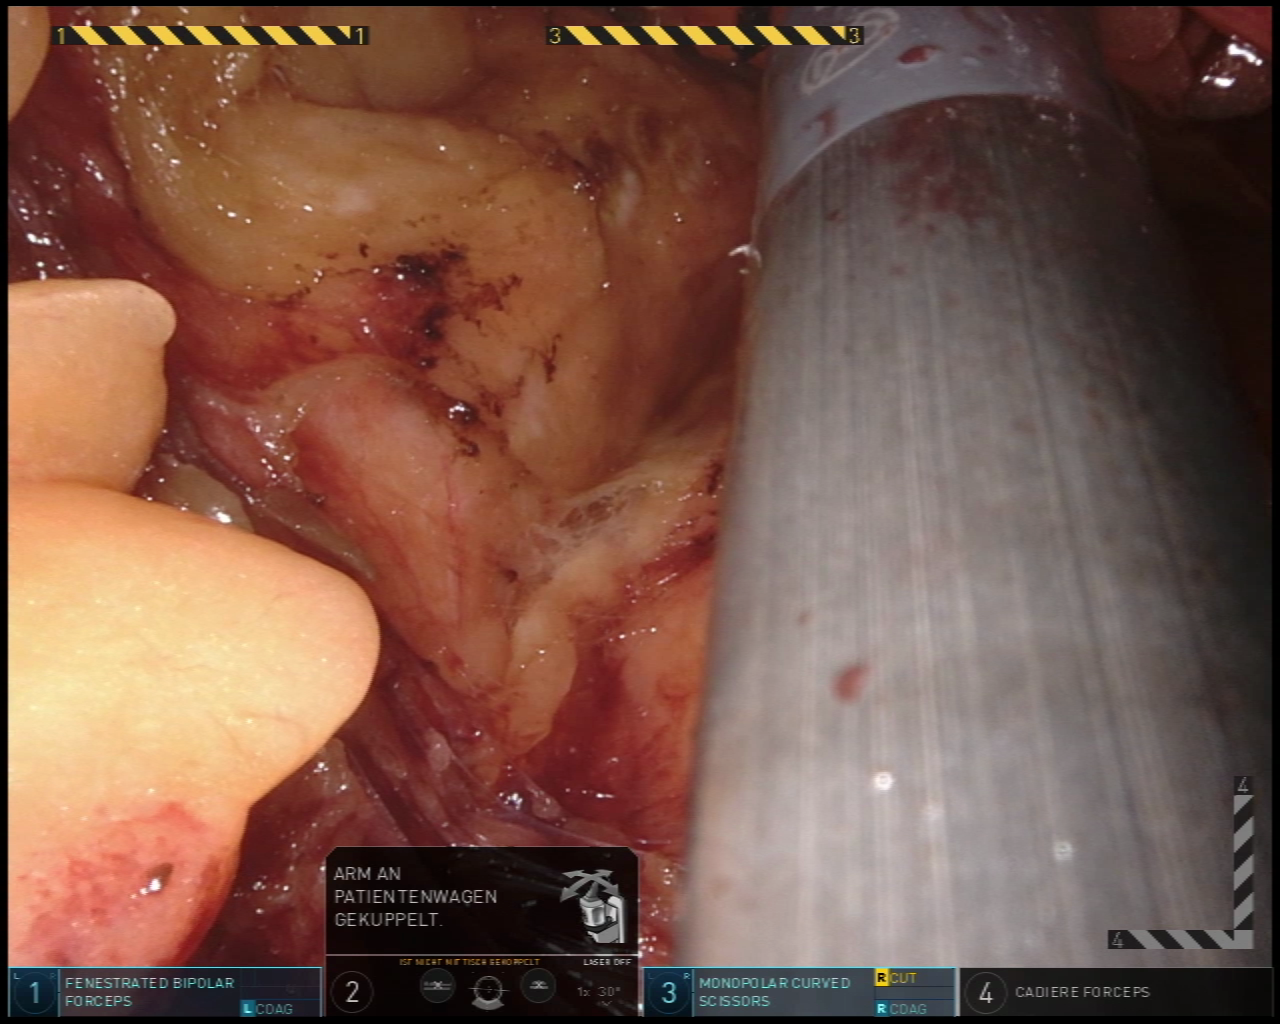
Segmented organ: pancreas
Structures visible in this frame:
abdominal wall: no
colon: no
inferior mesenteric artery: no
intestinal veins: no
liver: no
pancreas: yes
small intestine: no
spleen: no
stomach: no
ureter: no
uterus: no
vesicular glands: no